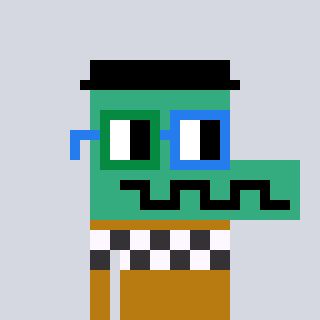
a pixel art character with square green and blue glasses, a crocodile-shaped head and a gold-colored body on a cool background